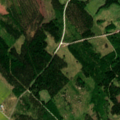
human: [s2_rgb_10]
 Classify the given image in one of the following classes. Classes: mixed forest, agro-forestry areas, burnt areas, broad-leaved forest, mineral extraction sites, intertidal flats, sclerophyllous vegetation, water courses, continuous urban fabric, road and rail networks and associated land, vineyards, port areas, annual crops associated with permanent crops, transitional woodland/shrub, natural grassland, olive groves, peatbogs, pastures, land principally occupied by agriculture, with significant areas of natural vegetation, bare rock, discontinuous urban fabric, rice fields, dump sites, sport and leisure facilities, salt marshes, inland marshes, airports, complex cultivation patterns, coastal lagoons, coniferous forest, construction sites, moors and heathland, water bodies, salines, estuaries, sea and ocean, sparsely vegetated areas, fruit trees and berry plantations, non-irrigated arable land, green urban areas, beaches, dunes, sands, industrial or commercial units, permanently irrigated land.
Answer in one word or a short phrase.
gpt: non-irrigated arable land, land principally occupied by agriculture, with significant areas of natural vegetation, coniferous forest, mixed forest, transitional woodland/shrub